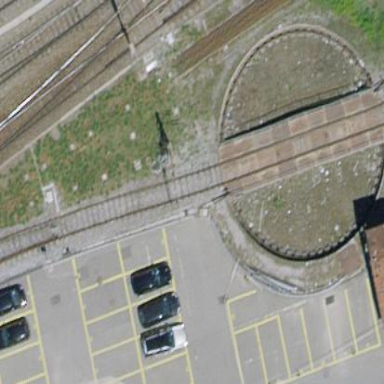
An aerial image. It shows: Yard with single track railway turntable.